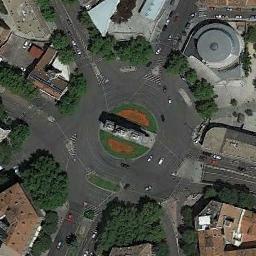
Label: roundabout